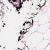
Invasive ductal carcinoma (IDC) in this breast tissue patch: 0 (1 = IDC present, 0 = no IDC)